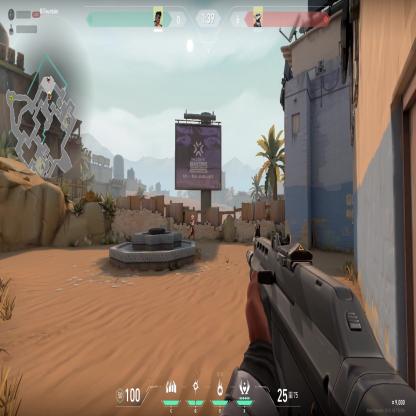
Label: enemy